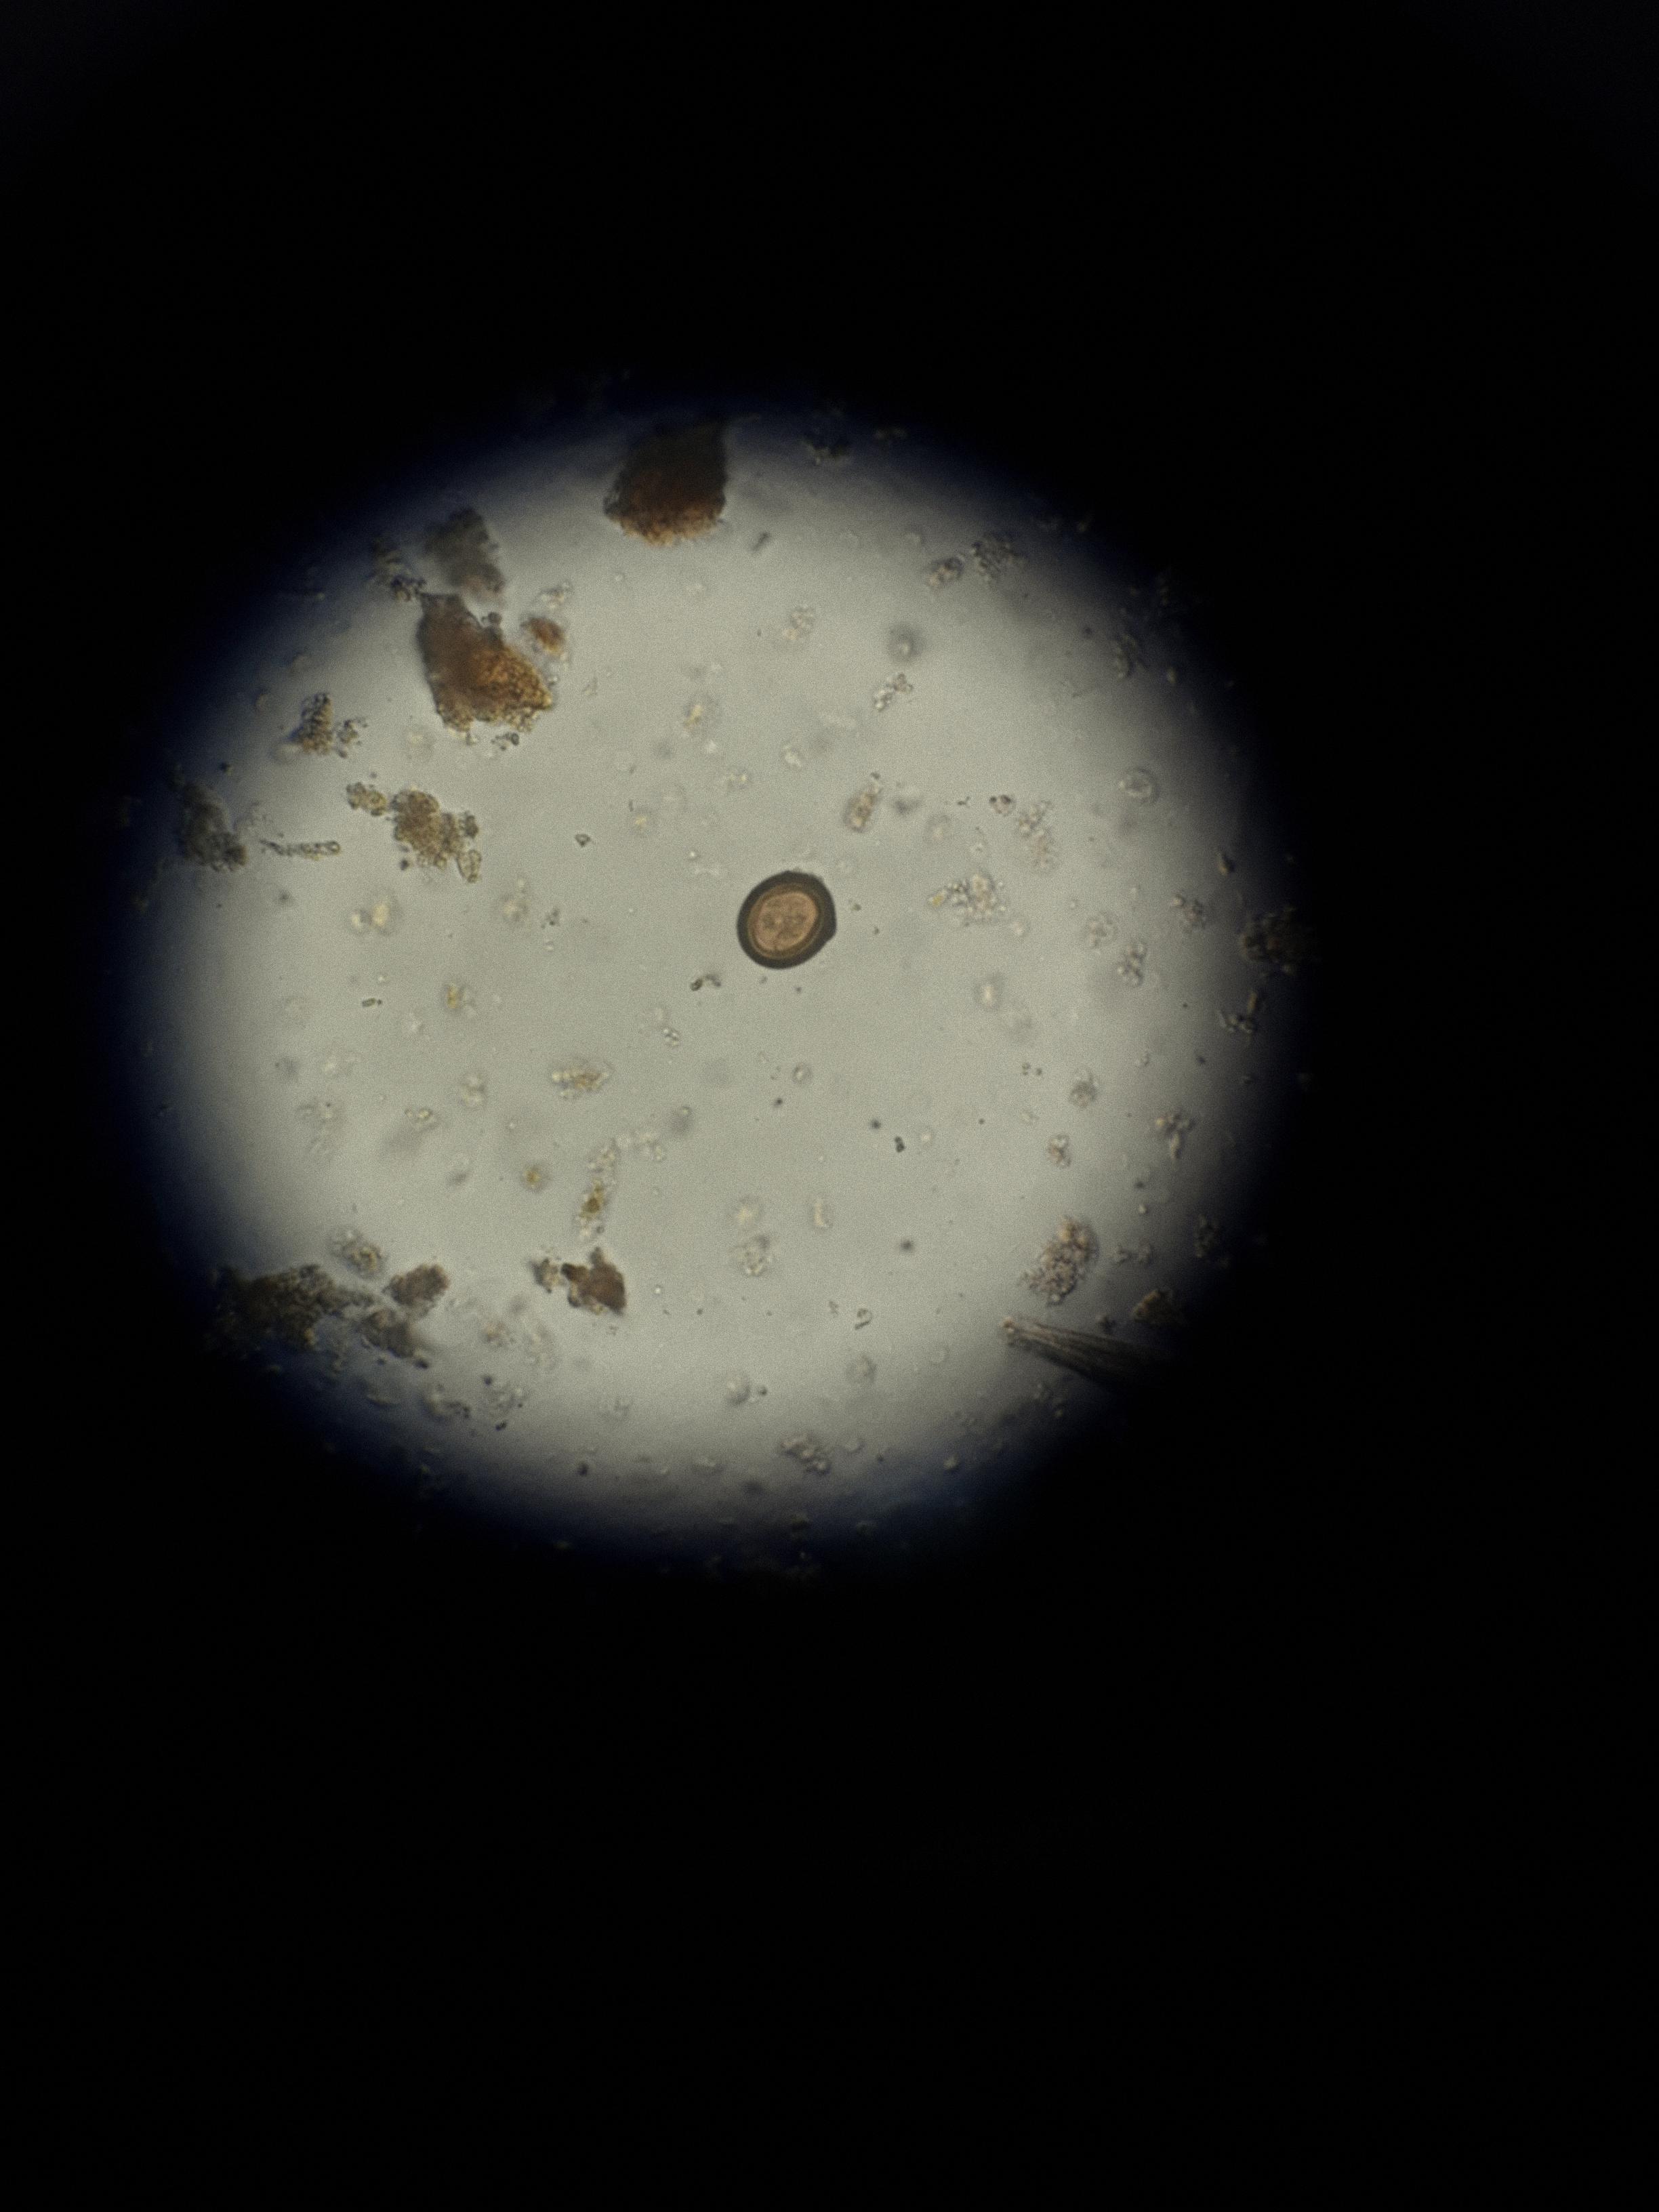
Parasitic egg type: Taenia spp. egg